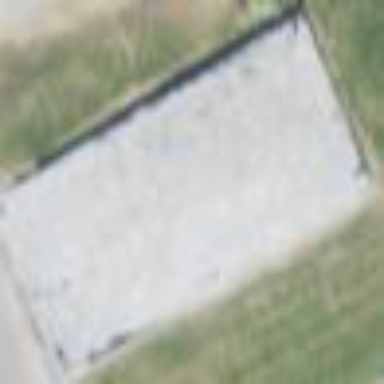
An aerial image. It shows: Bunker silo.